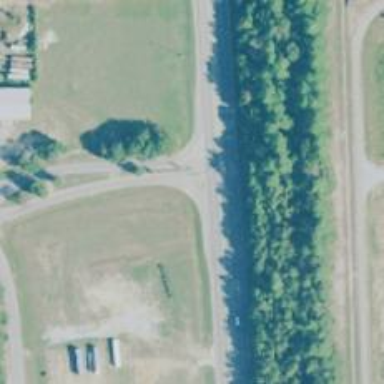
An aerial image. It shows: Secondary link road.